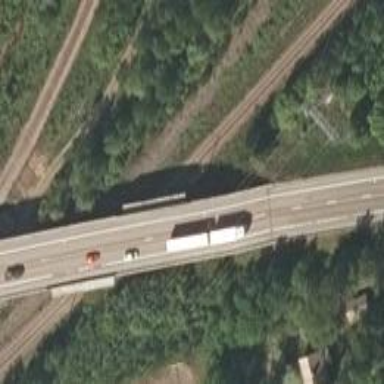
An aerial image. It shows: Asphalt surface bridge.